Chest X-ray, PA view. Patient: 25 years old, sex M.
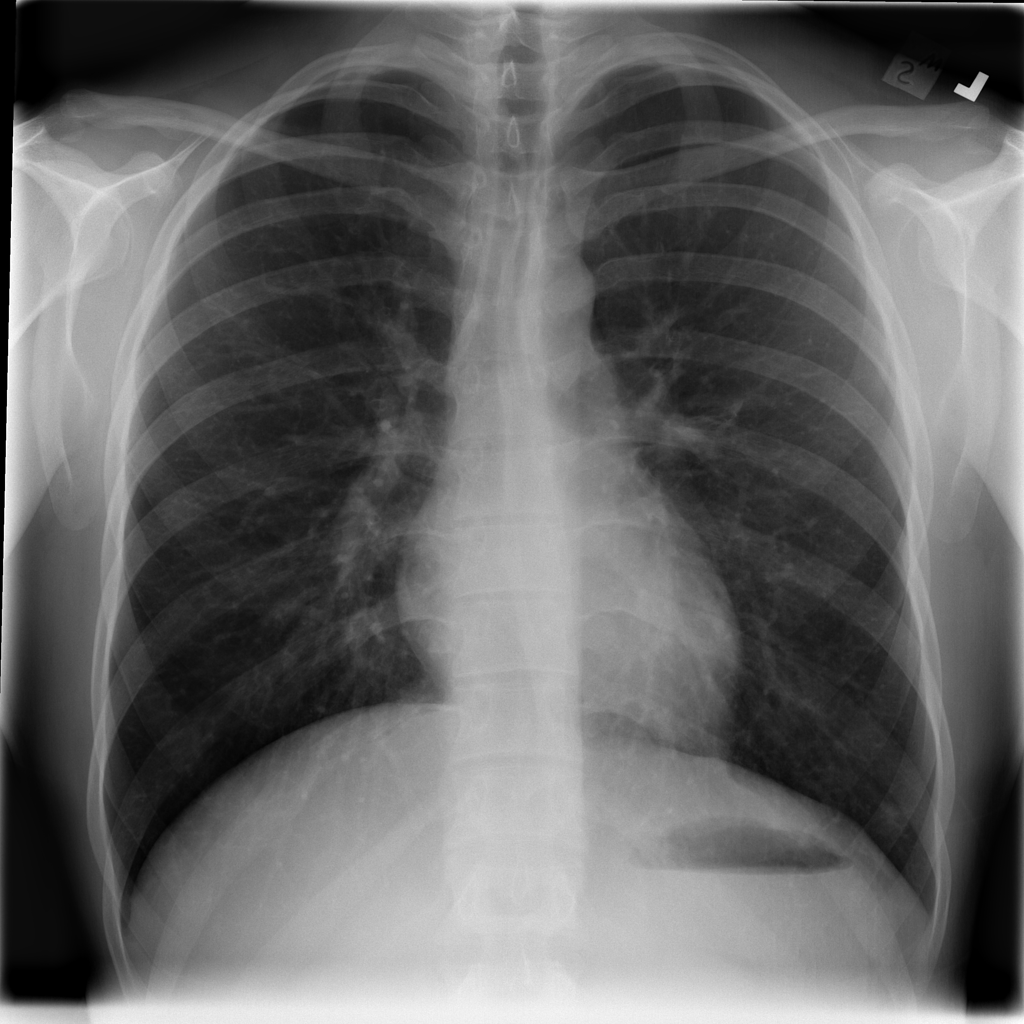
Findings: No Finding